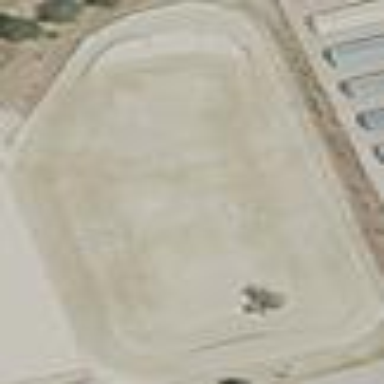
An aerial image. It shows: Equestrian pitch on the ground for leisure land use.